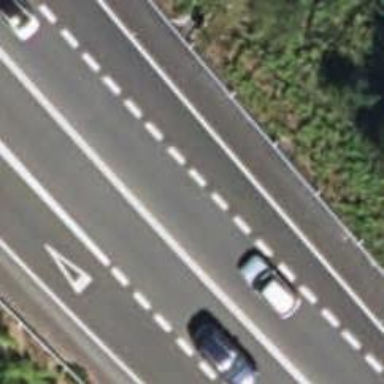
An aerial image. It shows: Motorway junction.